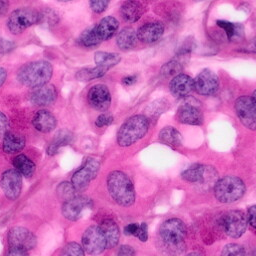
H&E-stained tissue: Pancreatic